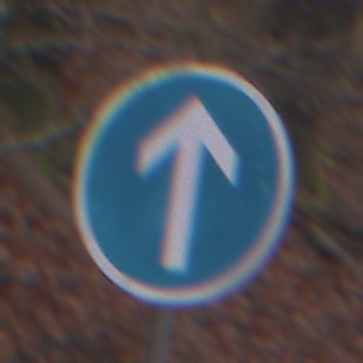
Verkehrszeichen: VorgeschriebeneFahrtrichtungGeradeaus
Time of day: Midday
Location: Outdoor (Nature)
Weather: Overcast
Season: Autumn
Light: Natural